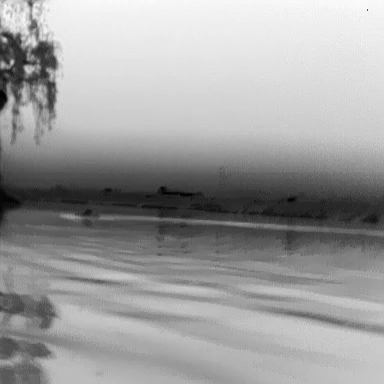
There is a canoe in the infrared image.